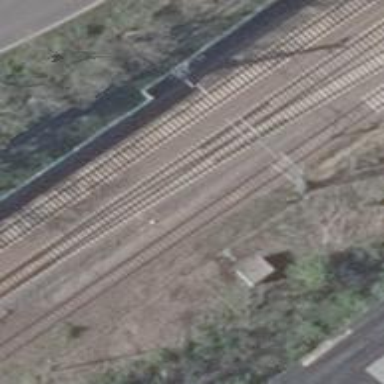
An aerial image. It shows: Railway switch with the turnout side on the right.